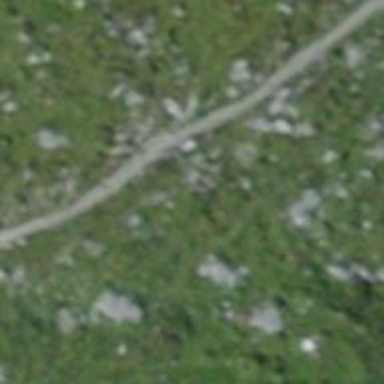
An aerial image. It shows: Path.